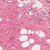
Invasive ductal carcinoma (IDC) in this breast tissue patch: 0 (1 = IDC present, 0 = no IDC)